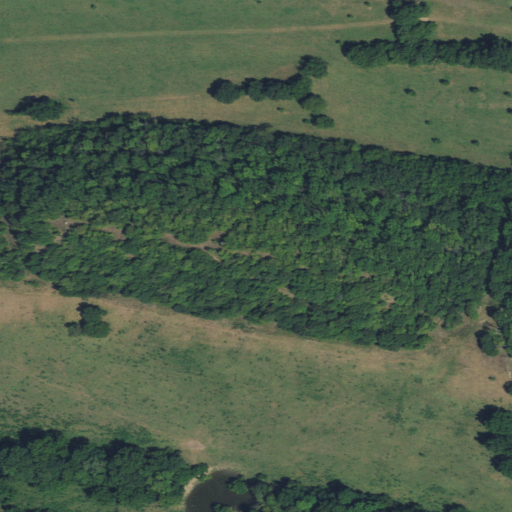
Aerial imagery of mountain in Oklahoma named Goat Hill containing deciduous forest and pasture